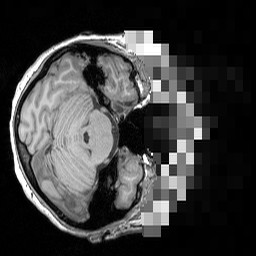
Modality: T1w
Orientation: axial
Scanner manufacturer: siemens
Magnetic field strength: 3 T
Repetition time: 1.5 s
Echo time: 0.00291 s